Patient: sex F, age 36
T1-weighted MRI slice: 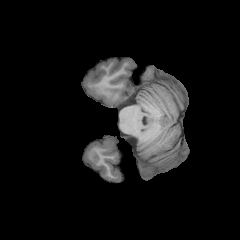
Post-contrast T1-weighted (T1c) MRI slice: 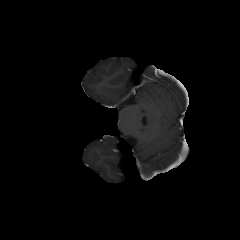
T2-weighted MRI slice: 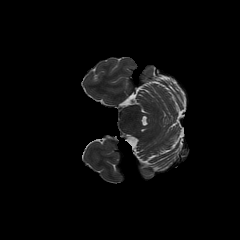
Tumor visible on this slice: no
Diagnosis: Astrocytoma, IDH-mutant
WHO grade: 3